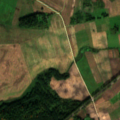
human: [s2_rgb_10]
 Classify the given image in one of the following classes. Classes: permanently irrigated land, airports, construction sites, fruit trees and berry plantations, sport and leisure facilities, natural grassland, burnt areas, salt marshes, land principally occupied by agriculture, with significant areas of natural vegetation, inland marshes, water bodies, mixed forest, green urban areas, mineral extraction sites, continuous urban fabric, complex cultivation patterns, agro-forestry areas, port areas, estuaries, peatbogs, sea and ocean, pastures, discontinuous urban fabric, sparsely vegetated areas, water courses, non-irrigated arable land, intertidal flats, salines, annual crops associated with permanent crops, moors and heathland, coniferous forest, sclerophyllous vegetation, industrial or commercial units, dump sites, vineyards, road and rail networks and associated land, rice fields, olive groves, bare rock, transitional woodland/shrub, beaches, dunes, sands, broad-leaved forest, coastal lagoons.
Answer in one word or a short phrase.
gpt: non-irrigated arable land, complex cultivation patterns, broad-leaved forest